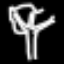
Label: leaf